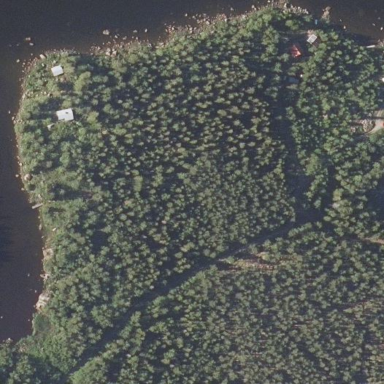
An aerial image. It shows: Forest area.